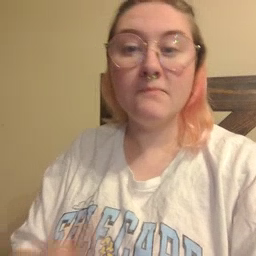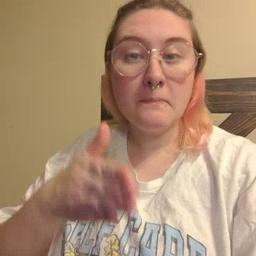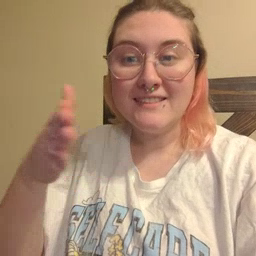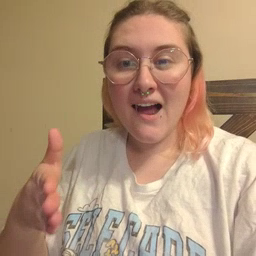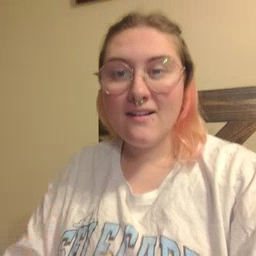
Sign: beside